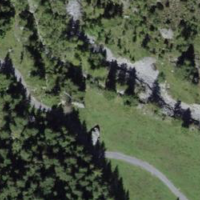
EUNIS habitat code: 23
Species observed at this site:
Silene dioica
Rubus saxatilis